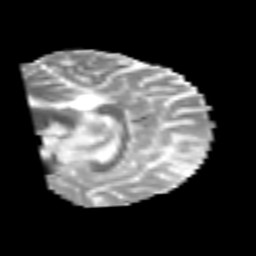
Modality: MD
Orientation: sagittal
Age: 25
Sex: male
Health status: healthy